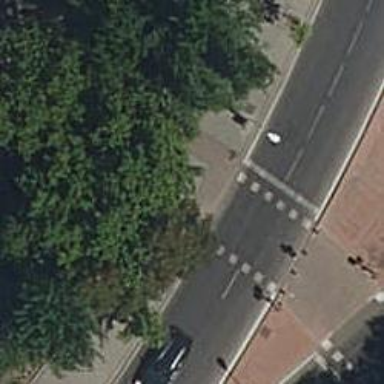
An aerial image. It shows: Bollard.